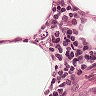
Metastatic tissue present: no